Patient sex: F
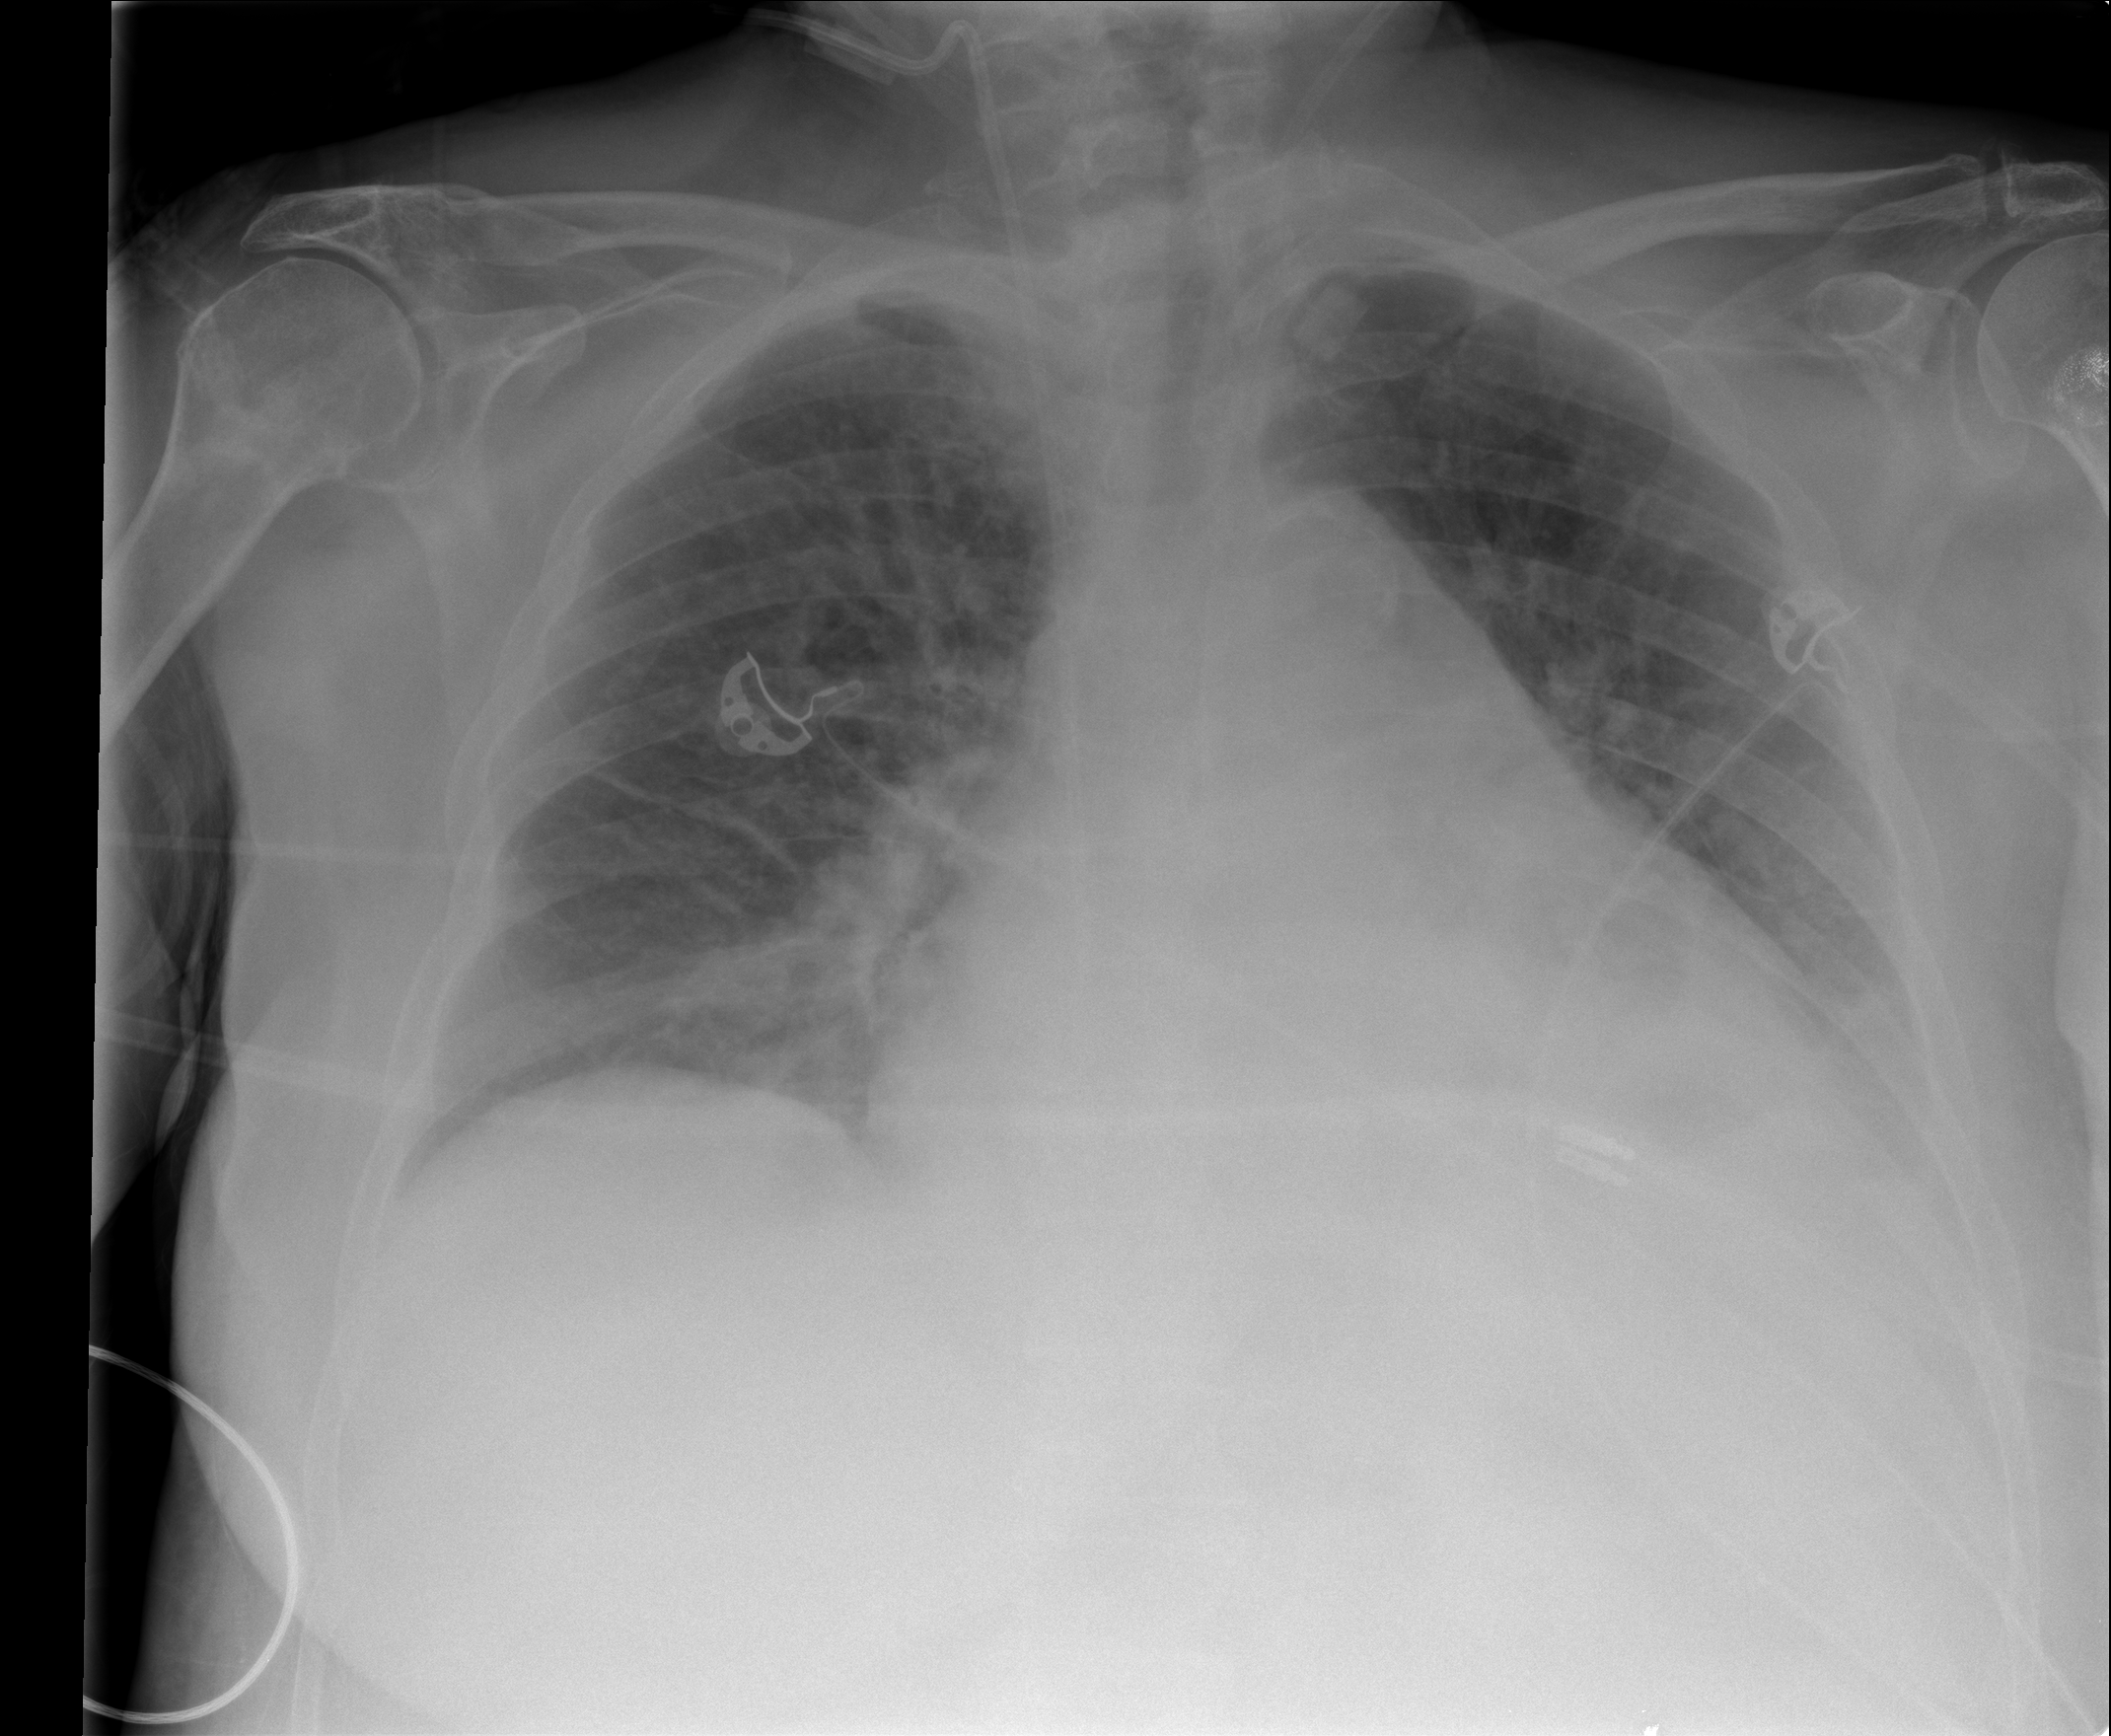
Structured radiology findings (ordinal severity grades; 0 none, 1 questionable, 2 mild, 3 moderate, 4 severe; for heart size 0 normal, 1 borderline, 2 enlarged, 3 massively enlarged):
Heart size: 3
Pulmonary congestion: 2
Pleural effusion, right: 1
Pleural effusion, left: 2
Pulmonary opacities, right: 0
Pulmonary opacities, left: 1
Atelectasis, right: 2
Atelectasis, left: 2